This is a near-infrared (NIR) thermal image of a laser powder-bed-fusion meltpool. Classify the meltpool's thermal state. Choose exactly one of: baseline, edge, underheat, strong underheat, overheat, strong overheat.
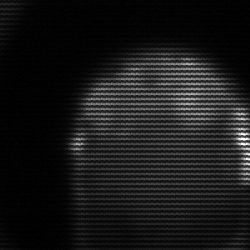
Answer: edge